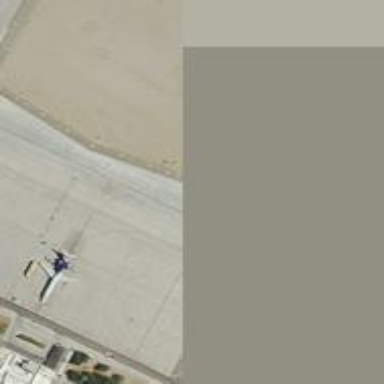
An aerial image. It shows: View of taxiway at the airport.